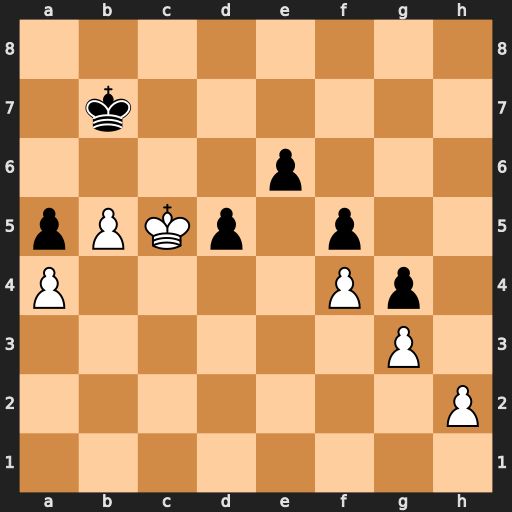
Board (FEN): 8/1k6/4p3/pPKp1p2/P4Pp1/6P1/7P/8
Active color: w
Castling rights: -
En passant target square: -
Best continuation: b6 d4 Kxd4 Kxb6 Ke5 Kc5 Kxe6